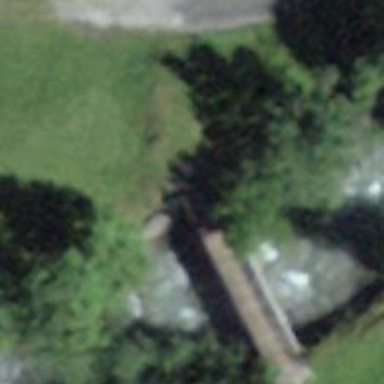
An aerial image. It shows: Path leading to bridge.